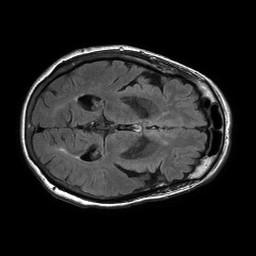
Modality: FLAIR
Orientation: axial
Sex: female
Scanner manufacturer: philips
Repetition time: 11 s
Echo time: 0.125 s